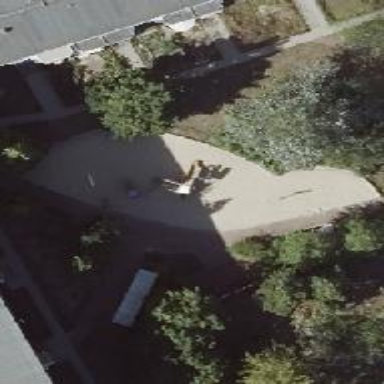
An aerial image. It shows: Playground area for leisure activities on the land.